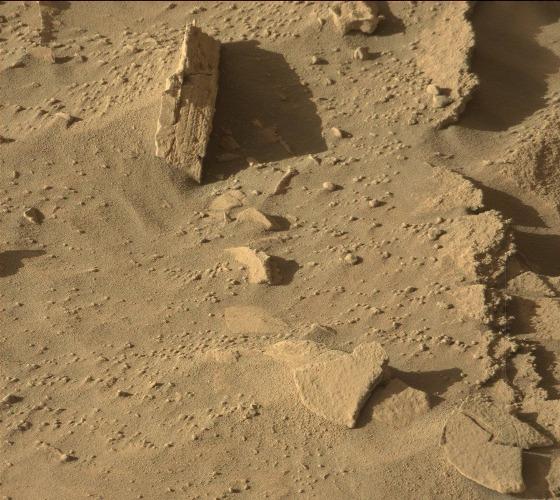
Terrain classes present: Bedrock, Gravel / Sand / Soil, Rock, Shadow